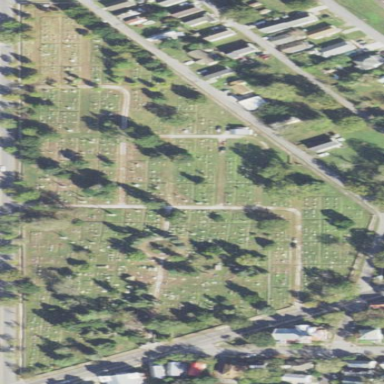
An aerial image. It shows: Cemetery.